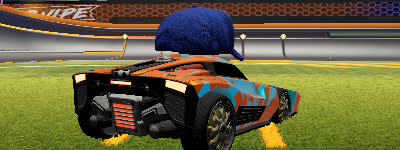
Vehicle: breakout